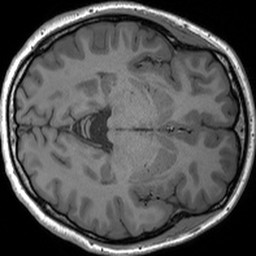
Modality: T1w
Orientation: axial
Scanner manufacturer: siemens
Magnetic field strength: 3 T
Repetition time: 1.54 s
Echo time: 0.00234 s